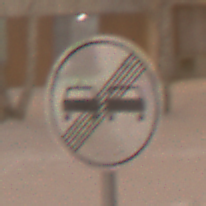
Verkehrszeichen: EndeUeberholverbot
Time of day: Night
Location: Outdoor (Urban)
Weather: Overcast
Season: Winter
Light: Artificial